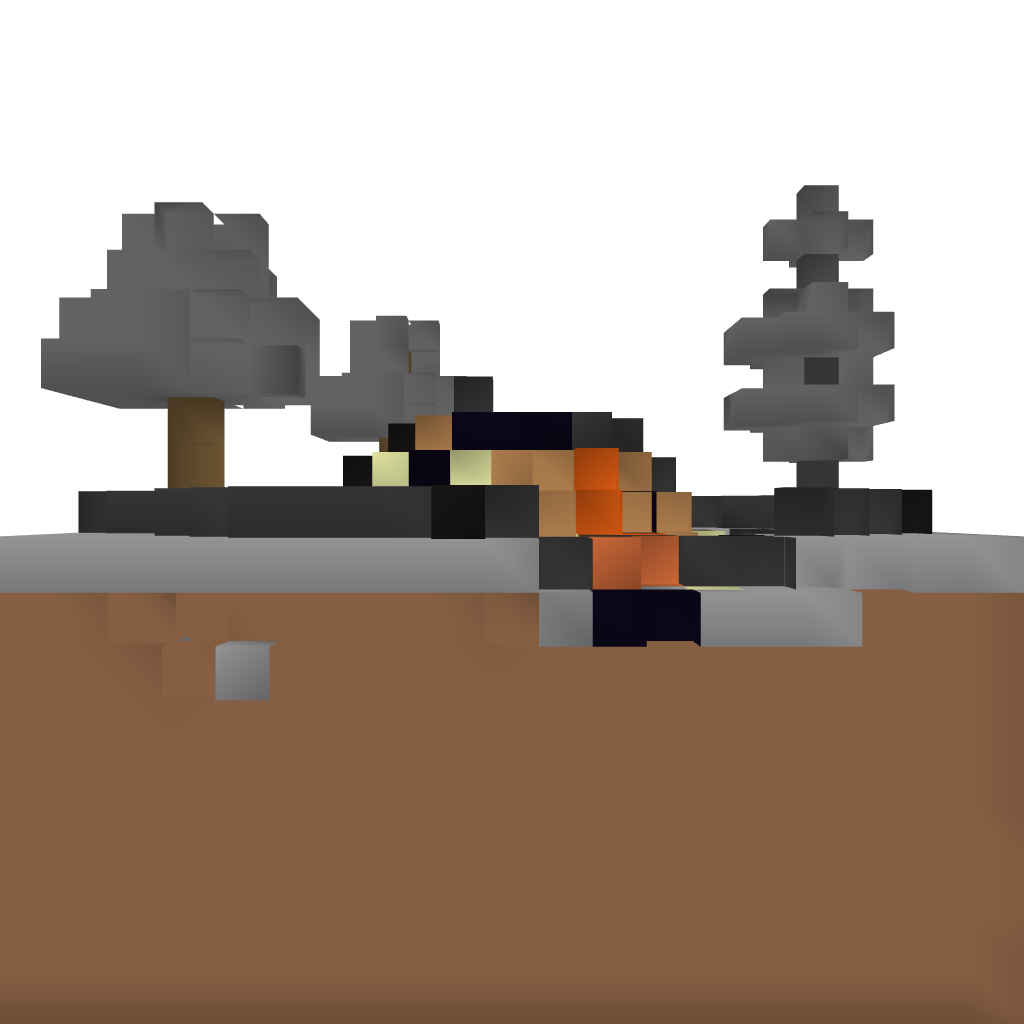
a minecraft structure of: The End